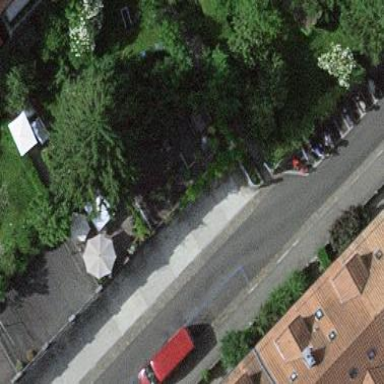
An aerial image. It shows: Group of garages.